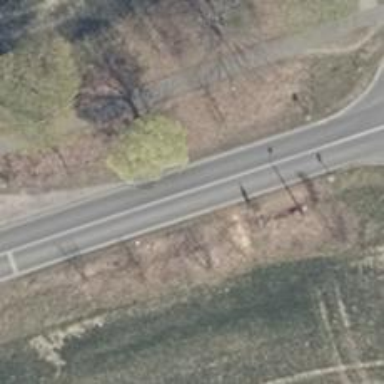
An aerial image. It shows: Tertiary road with asphalt surface.